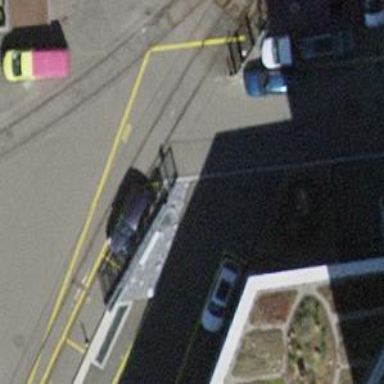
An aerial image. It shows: Lift gate barrier.